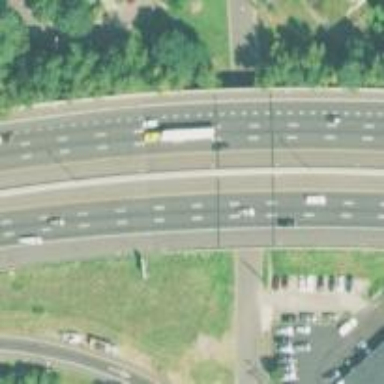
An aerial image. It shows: Motorway bridge with asphalt surface.